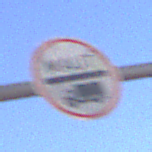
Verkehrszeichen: Mautpflicht
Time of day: MorningAfternoon
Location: Outdoor (Nature)
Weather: Clear
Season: NotSpecified
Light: Natural